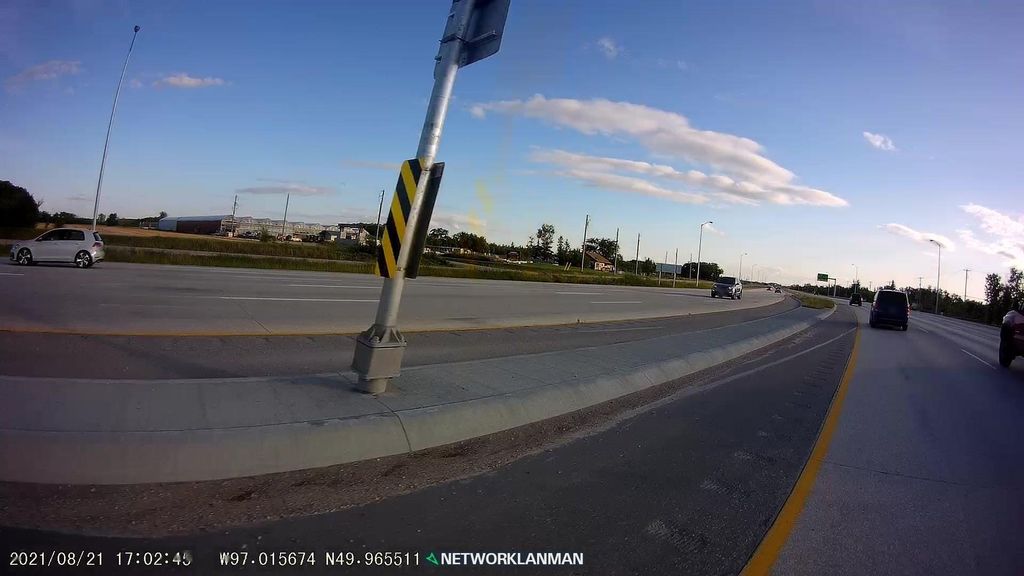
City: winnipeg